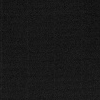
Atmospheric dust classification: dusty